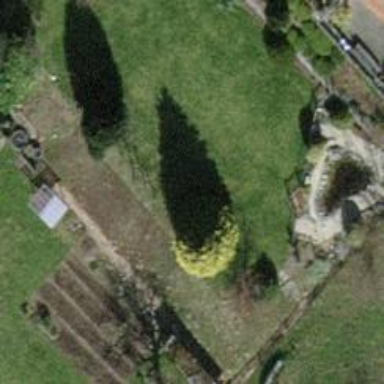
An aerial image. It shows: Beautiful tree in nature.